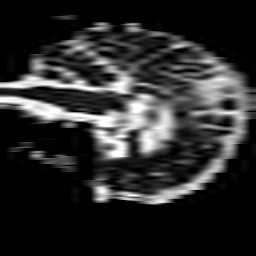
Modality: ADC
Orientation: sagittal
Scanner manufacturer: philips
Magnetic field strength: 3 T
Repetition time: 3.711 s
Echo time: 0.05903 s